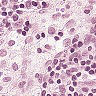
Metastatic tissue present: no